Question: So here is my T-SQL statement :
'''
SELECT
NEWID() as Id,
ss.Id as SkillId,
ss.Name,
sc.Vote,
sc.CandidateId,
sc.Id As ScoreId
FROM dbo.SoftSkills ss
LEFT JOIN dbo.Scorecards sc ON ss.Id = sc.SkillId
'''
Giving me this

But I also would like my select to return an additional row per where the being Null.
Is that possible ?
Thanks for help.
: Can't write "Hello guys" at beginning of my post so saying hi there :D
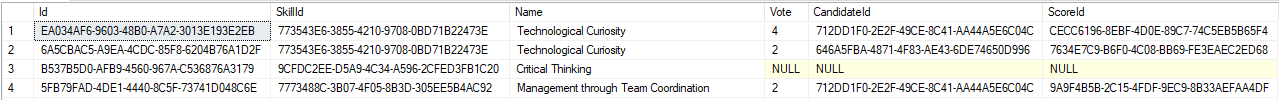
Answer: Do you just want 'UNION ALL'?
'''
SELECT NEWID() as Id, ss.Id as SkillId, ss.Name, sc.Vote,
sc.CandidateId, sc.Id As ScoreId
FROM dbo.SoftSkills ss LEFT JOIN
dbo.Scorecards sc
ON ss.Id = sc.SkillId
UNION ALL
SELECT NEWID() as Id, ss.Id as SkillId, ss.Name, NULL, NULL, NULL
FROM dbo.SoftSkills ss;
'''